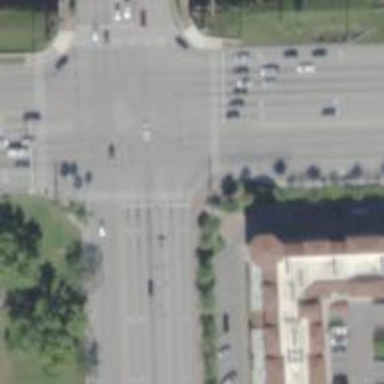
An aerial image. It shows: Primary highway with asphalt surface and separate sidewalk.